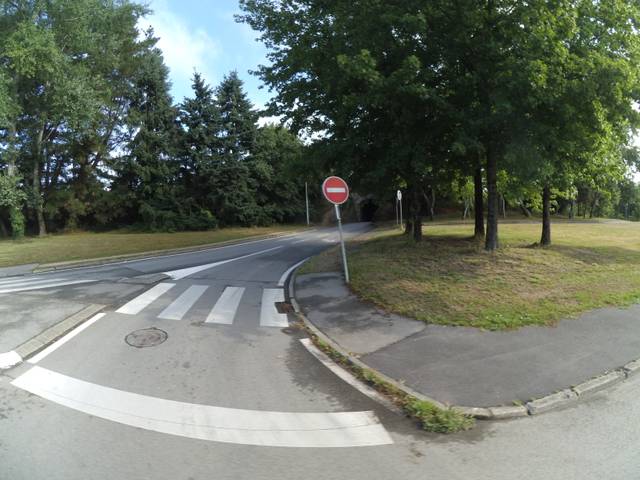
Region: France
Coordinates: 47.667, -2.745